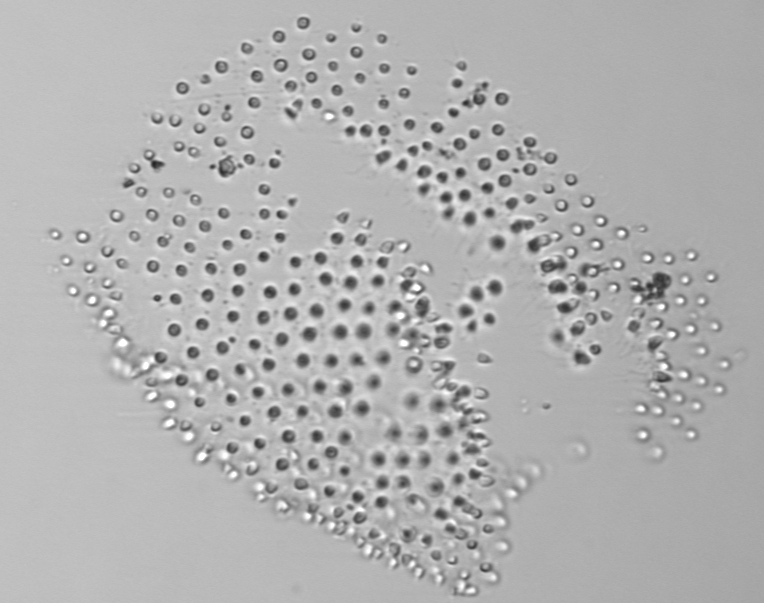
Label: Parvicorbicula_socialis